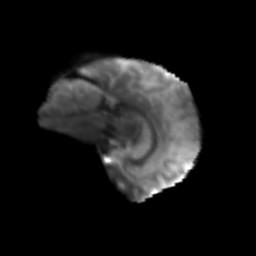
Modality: T2w
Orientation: sagittal
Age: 61
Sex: male
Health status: ill
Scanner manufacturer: siemens
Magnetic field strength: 3 T
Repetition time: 8.7 s
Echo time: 0.11 s